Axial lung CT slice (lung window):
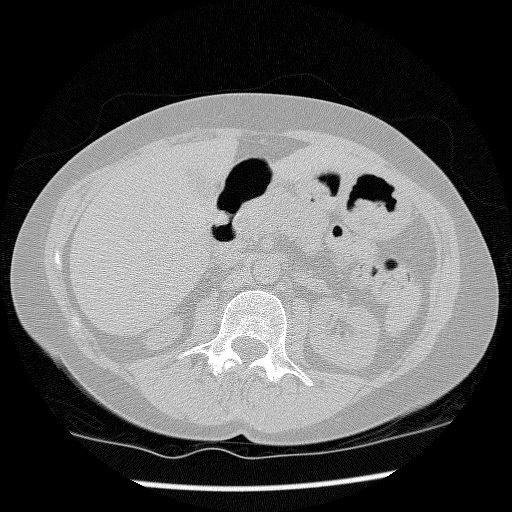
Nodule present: no